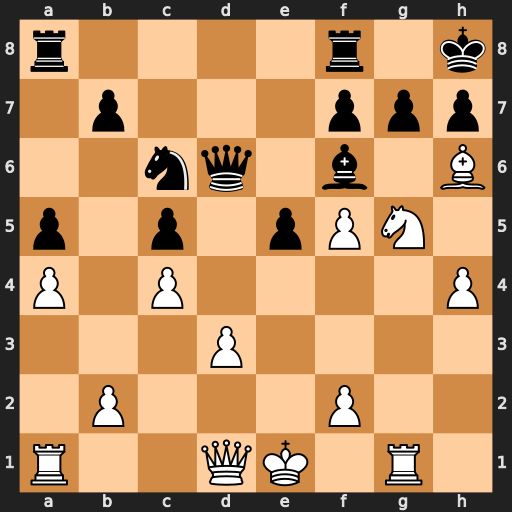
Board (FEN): r4r1k/1p3ppp/2nq1b1B/p1p1pPN1/P1P4P/3P4/1P3P2/R2QK1R1
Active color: w
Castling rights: Q
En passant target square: -
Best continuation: Qh5 gxh6 Qxh6 Bxg5 Qxd6